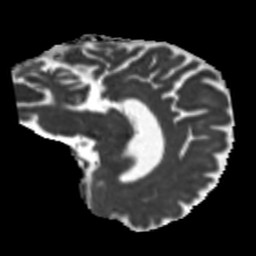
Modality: MD
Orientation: sagittal
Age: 58
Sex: male
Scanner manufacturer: siemens
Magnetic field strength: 3 T
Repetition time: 5.25 s
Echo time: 0.08 s